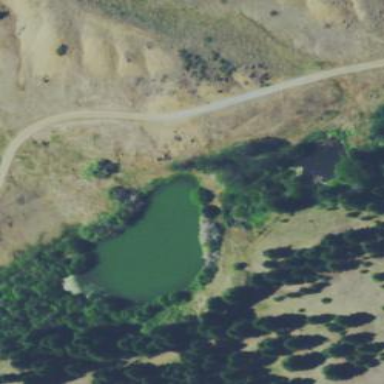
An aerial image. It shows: Reservoir.